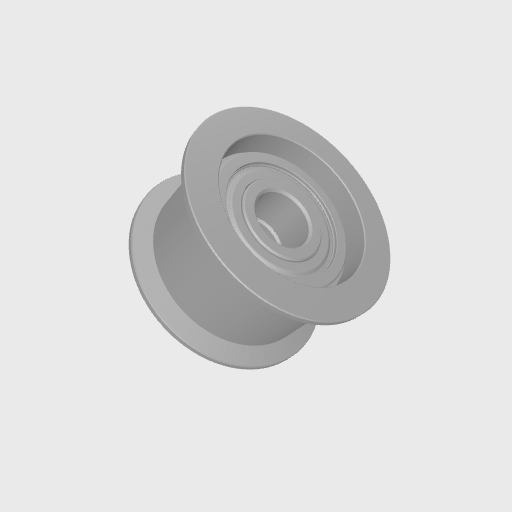
Part: DualBearingPulley6ID